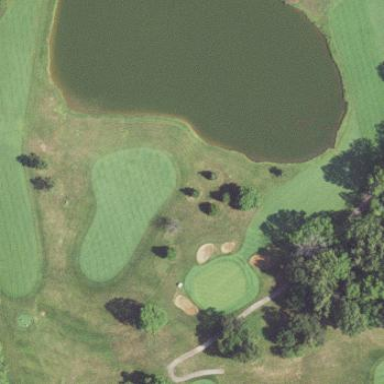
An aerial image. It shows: Golf fairway surrounded by grass.